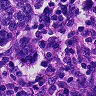
Metastatic tissue present: yes